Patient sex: F
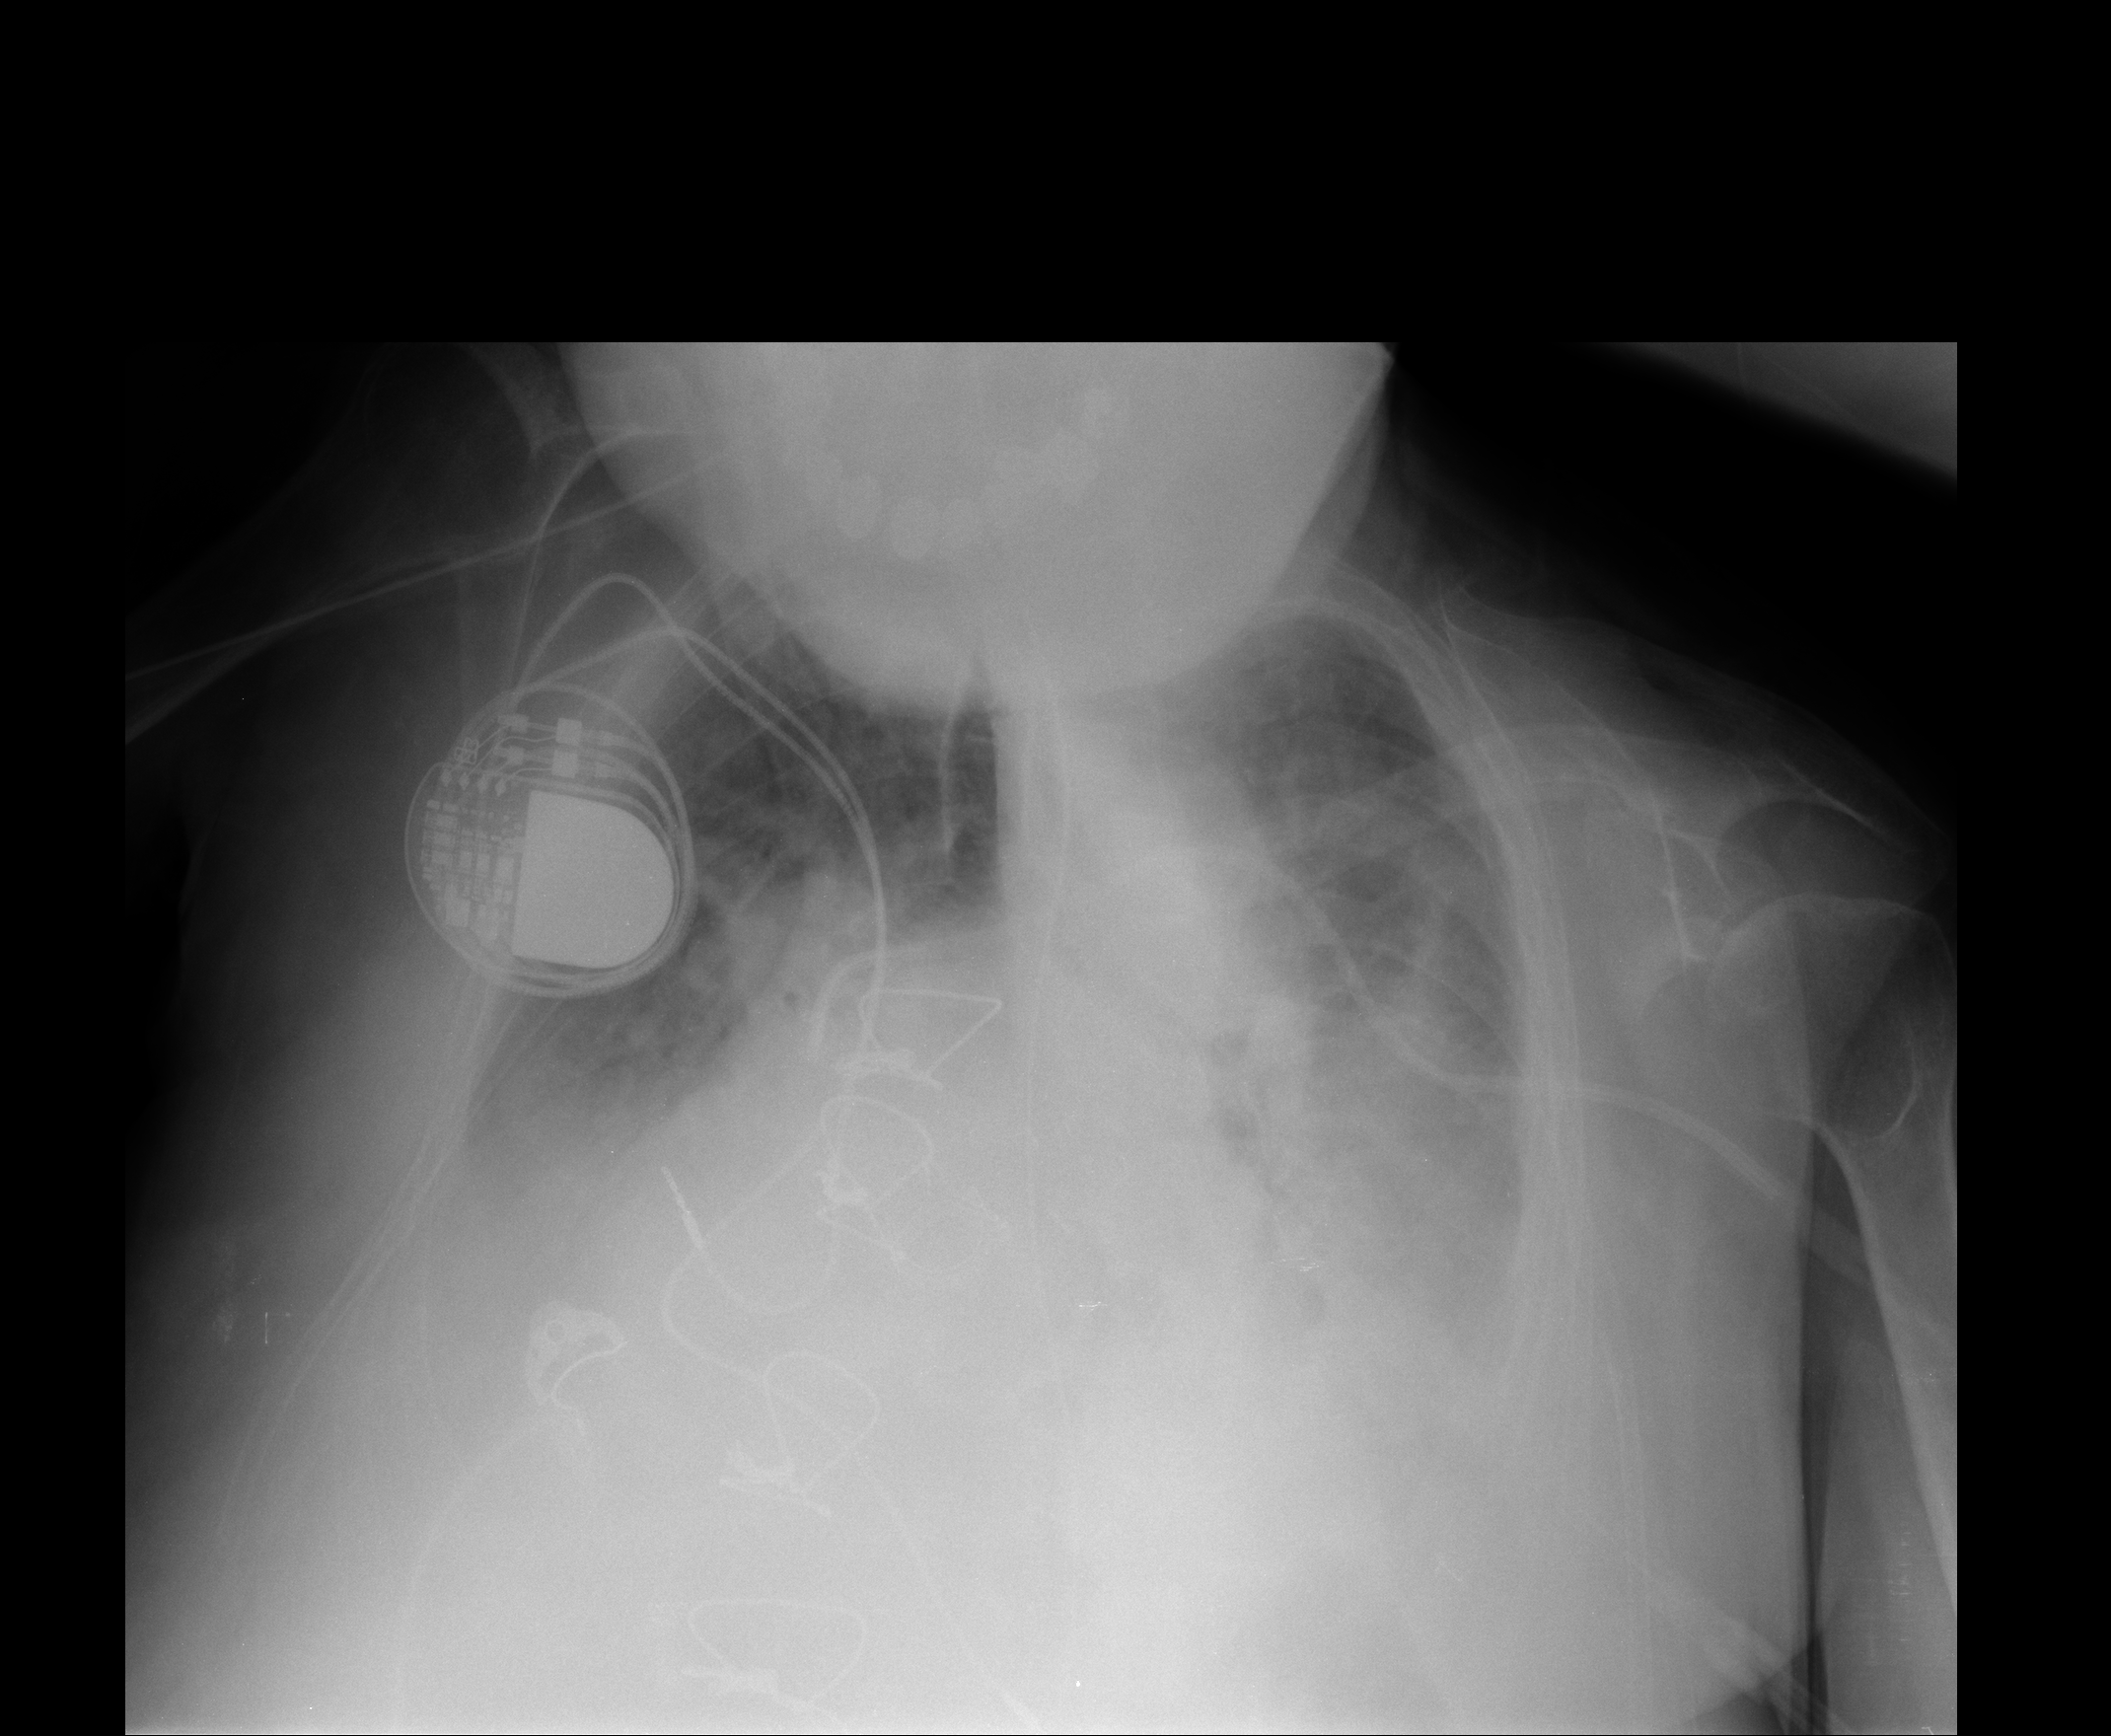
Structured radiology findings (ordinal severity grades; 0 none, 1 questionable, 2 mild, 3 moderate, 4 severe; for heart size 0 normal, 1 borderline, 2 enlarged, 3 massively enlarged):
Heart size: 2
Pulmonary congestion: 3
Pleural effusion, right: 3
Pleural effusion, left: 3
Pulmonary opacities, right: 2
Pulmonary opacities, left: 2
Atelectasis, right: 3
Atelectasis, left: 2